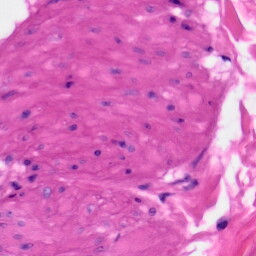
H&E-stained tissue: Skin